Aerial crown-view tile of a tropical tree (Barro Colorado Island, Panama), acquired 20240611:
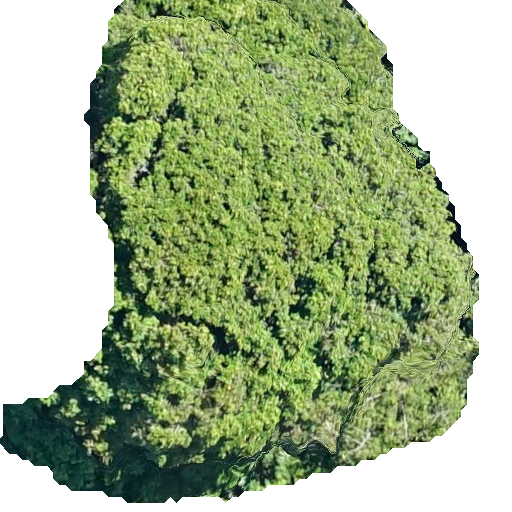
Species: Prioria copaifera
GBIF accepted scientific name: Prioria copaifera
Crown area: 267.233 m²